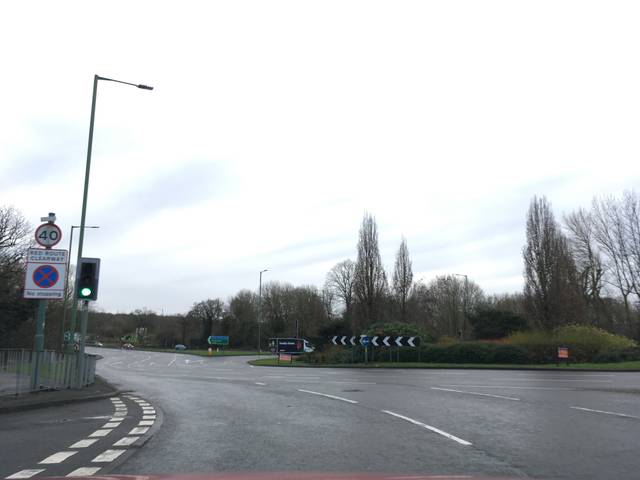
Region: United Kingdom
Coordinates: 52.382, -1.79